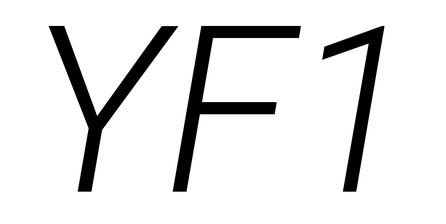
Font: Roboto-Italic_Light_Italic